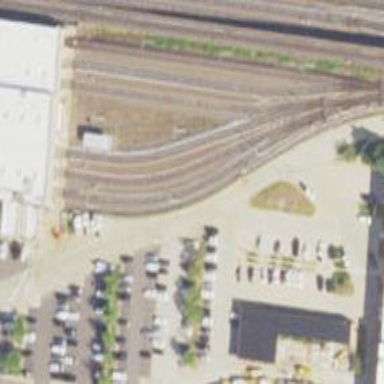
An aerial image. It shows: Electrified rail passing through service yard.